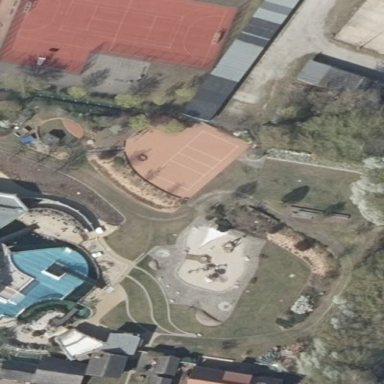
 which is popular attraction for tourists."